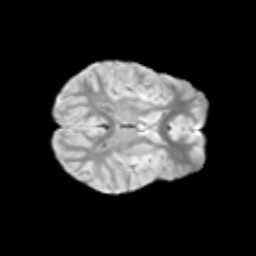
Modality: T2w
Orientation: axial
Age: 9
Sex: female
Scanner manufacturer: siemens
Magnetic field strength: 3 T
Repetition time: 3.8 s
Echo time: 0.07 s